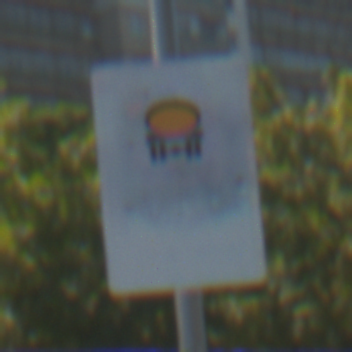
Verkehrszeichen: Wasserschutzgebiet
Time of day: Midday
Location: Outdoor (Urban)
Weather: Clear
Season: NotSpecified
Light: Natural